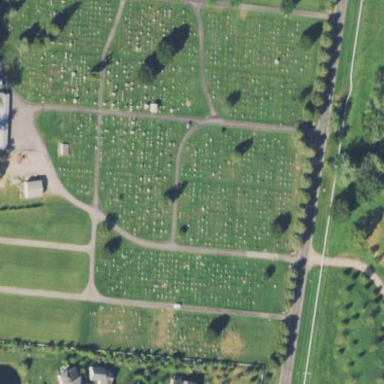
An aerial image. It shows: Cemetery.